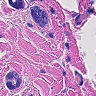
Metastatic tissue present: yes